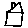
Label: house